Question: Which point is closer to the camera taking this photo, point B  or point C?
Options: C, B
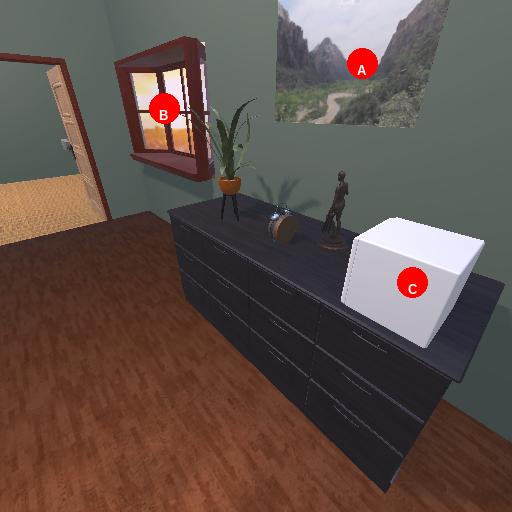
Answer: C